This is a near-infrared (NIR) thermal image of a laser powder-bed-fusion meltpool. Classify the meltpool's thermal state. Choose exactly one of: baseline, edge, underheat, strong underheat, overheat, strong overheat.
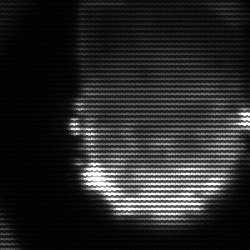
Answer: baseline